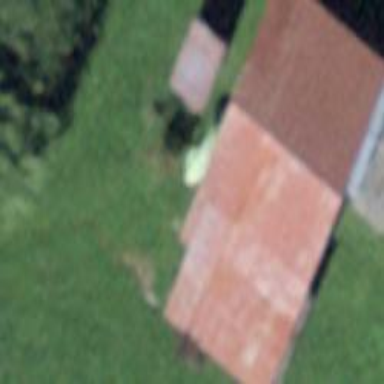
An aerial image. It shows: Rural barn.